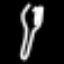
Label: fork